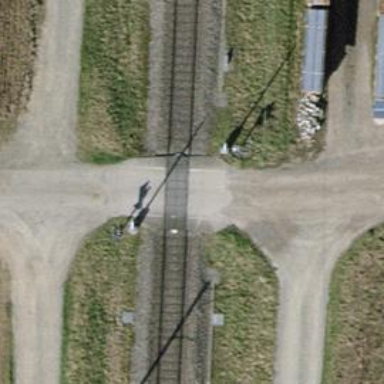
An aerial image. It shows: Full barrier level crossing on railway.